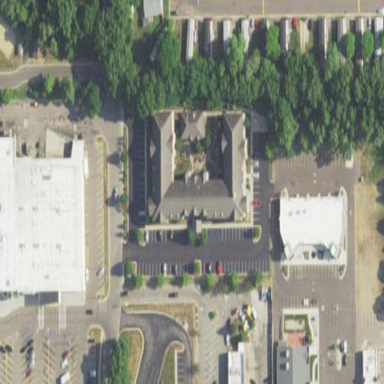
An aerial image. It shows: Hotel building.